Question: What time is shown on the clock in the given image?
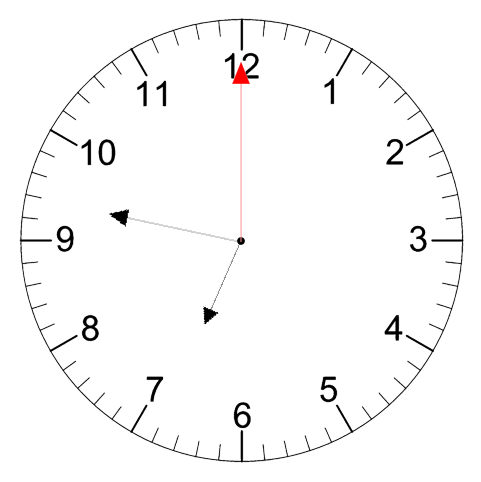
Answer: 06:47:00